Chest X-ray. View position: PA
Patient age: 55
Patient sex: F
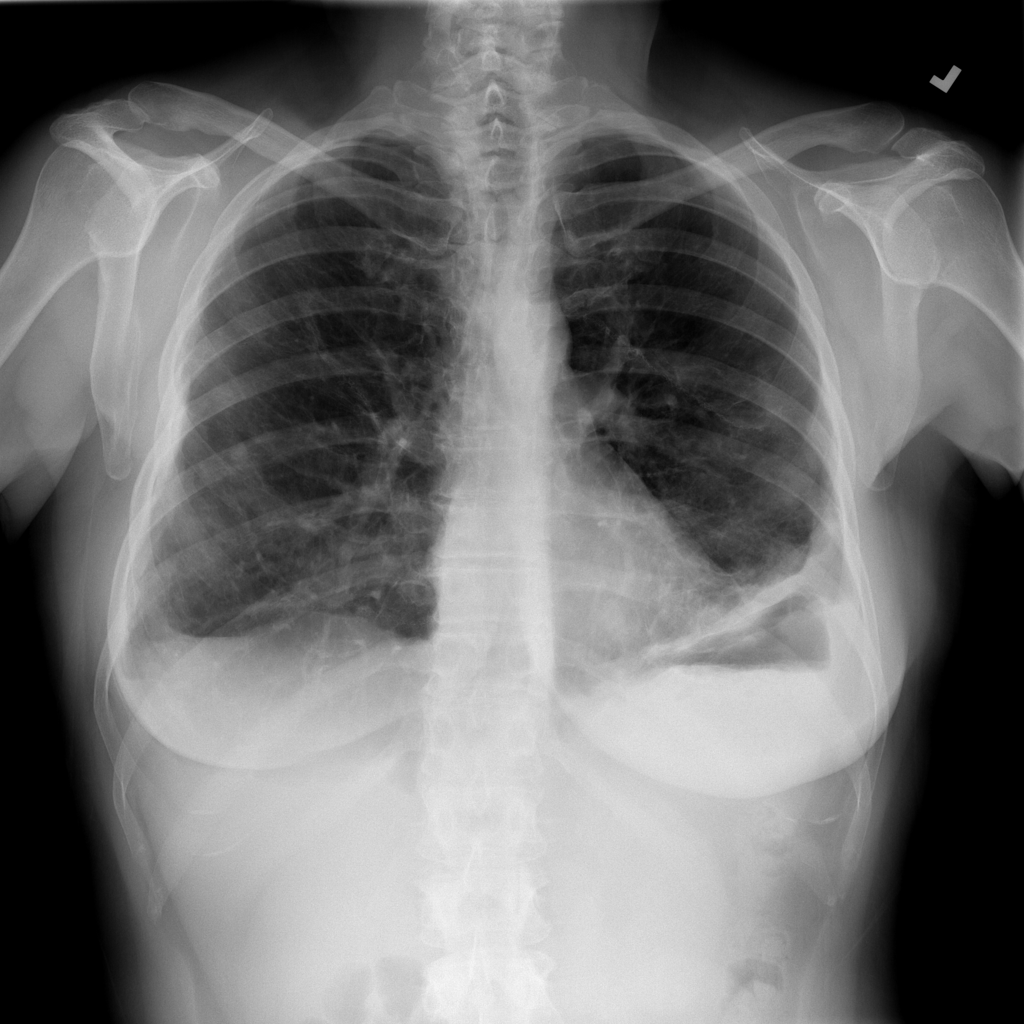
Finding: Pneumothorax